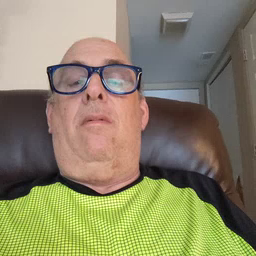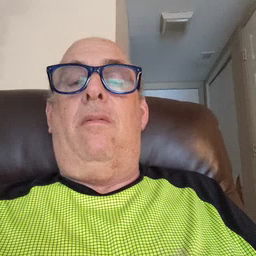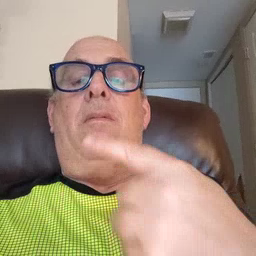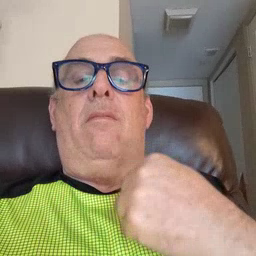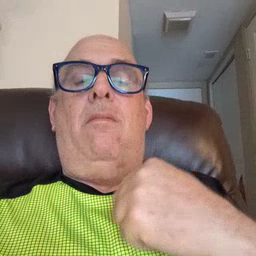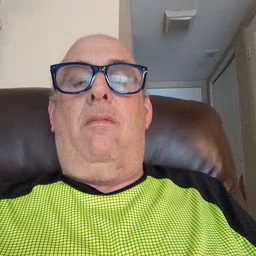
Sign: red